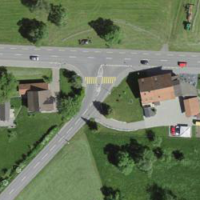
EUNIS habitat code: 54
Species observed at this site:
Lonicera acuminata